Question: I have a 'JTable' with 3 columns. Each column has its own format and the table looks like this:

The problem is (as you can see) that the sorting is incorrect ('setAutoCreateRowSorter').
I tried to define my own Object type for 'col3' that 'implements Comparable' and also have a 'toString()' method for this Object. But it seems like this doesn't help me to get the sorting correct.
Any idea what I am doing wrong?
'''
public class SortJTable {
public static void main(String[] args) {
String[] columns = getTableColumns();
Object[][] tableData = getTableValues();
TableModel model = new DefaultTableModel(tableData, columns) {
@Override
public Class getColumnClass(int col) {
if (col == 2) // third column is a TablePercentValue
return TablePercentValue.class;
else
return String.class;
}
};
JTable table = new JTable(model);
table.setAutoCreateRowSorter(true); // Make it possible to column-sort
JFrame frame = new JFrame();
frame.add(new JScrollPane(table));
frame.pack();
frame.setVisible(true);
}
private static String[] getTableColumns(){
String[] columns = new String[3];
columns[0] = "col1";
columns[1] = "col2";
columns[2] = "col3";
return columns;
}
private static Object[][] getTableValues(){
Object[][] tableData = new Object[100][3];
for(int i=0; i<tableData.length; i++){
for(int j=0; j<tableData[0].length; j++){
String value;
if(j==2)
value = i+","+j+"%";
else if(j == 1)
value = i+":"+j;
else
value = i+""+j;
tableData[i][j] = value;
}
}
return tableData;
}
}
class TablePercentValue implements Comparable<TablePercentValue> {
private String value;
private double compValue;
public TablePercentValue(String value){
this.value = value;
// Remove "%"-sign and convert to double value
compValue = Double.parseDouble(value.replace("%", ""));
}
public String toString(){
return value;
}
@Override
public int compareTo(TablePercentValue o) {
return compValue>o.compValue ? 1 : -1;
}
}
'''
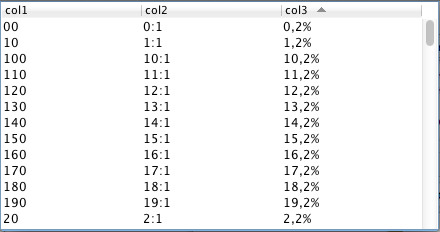
Answer: Your overridden 'getColumnClass' is lying: the second column is not of type 'TablePercentValue', it's still a 'String'. For the purposes of your example, this can be fixed where you populate the data:
'''
for(int j=0; j<tableData[0].length; j++){
if(j==2)
tableData[i][j] = new TablePercentValue(i+","+j+"%");
else if(j == 1)
tableData[i][j] = i+":"+j;
else
tableData[i][j] = i+""+j;
tableData[i][j] = value;
}
'''
Inside the 'TablePercentValue' constructor I had to add an extra 'replace(",", ".")'
'''
compValue = Double.parseDouble(value.replace("%", "").replace(",", "."));
'''
but this might just be a localization thing and run fine for you.